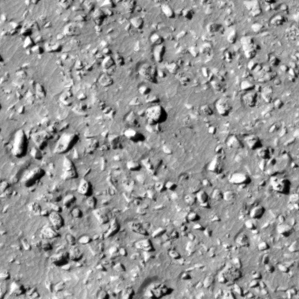
Label: non_frost